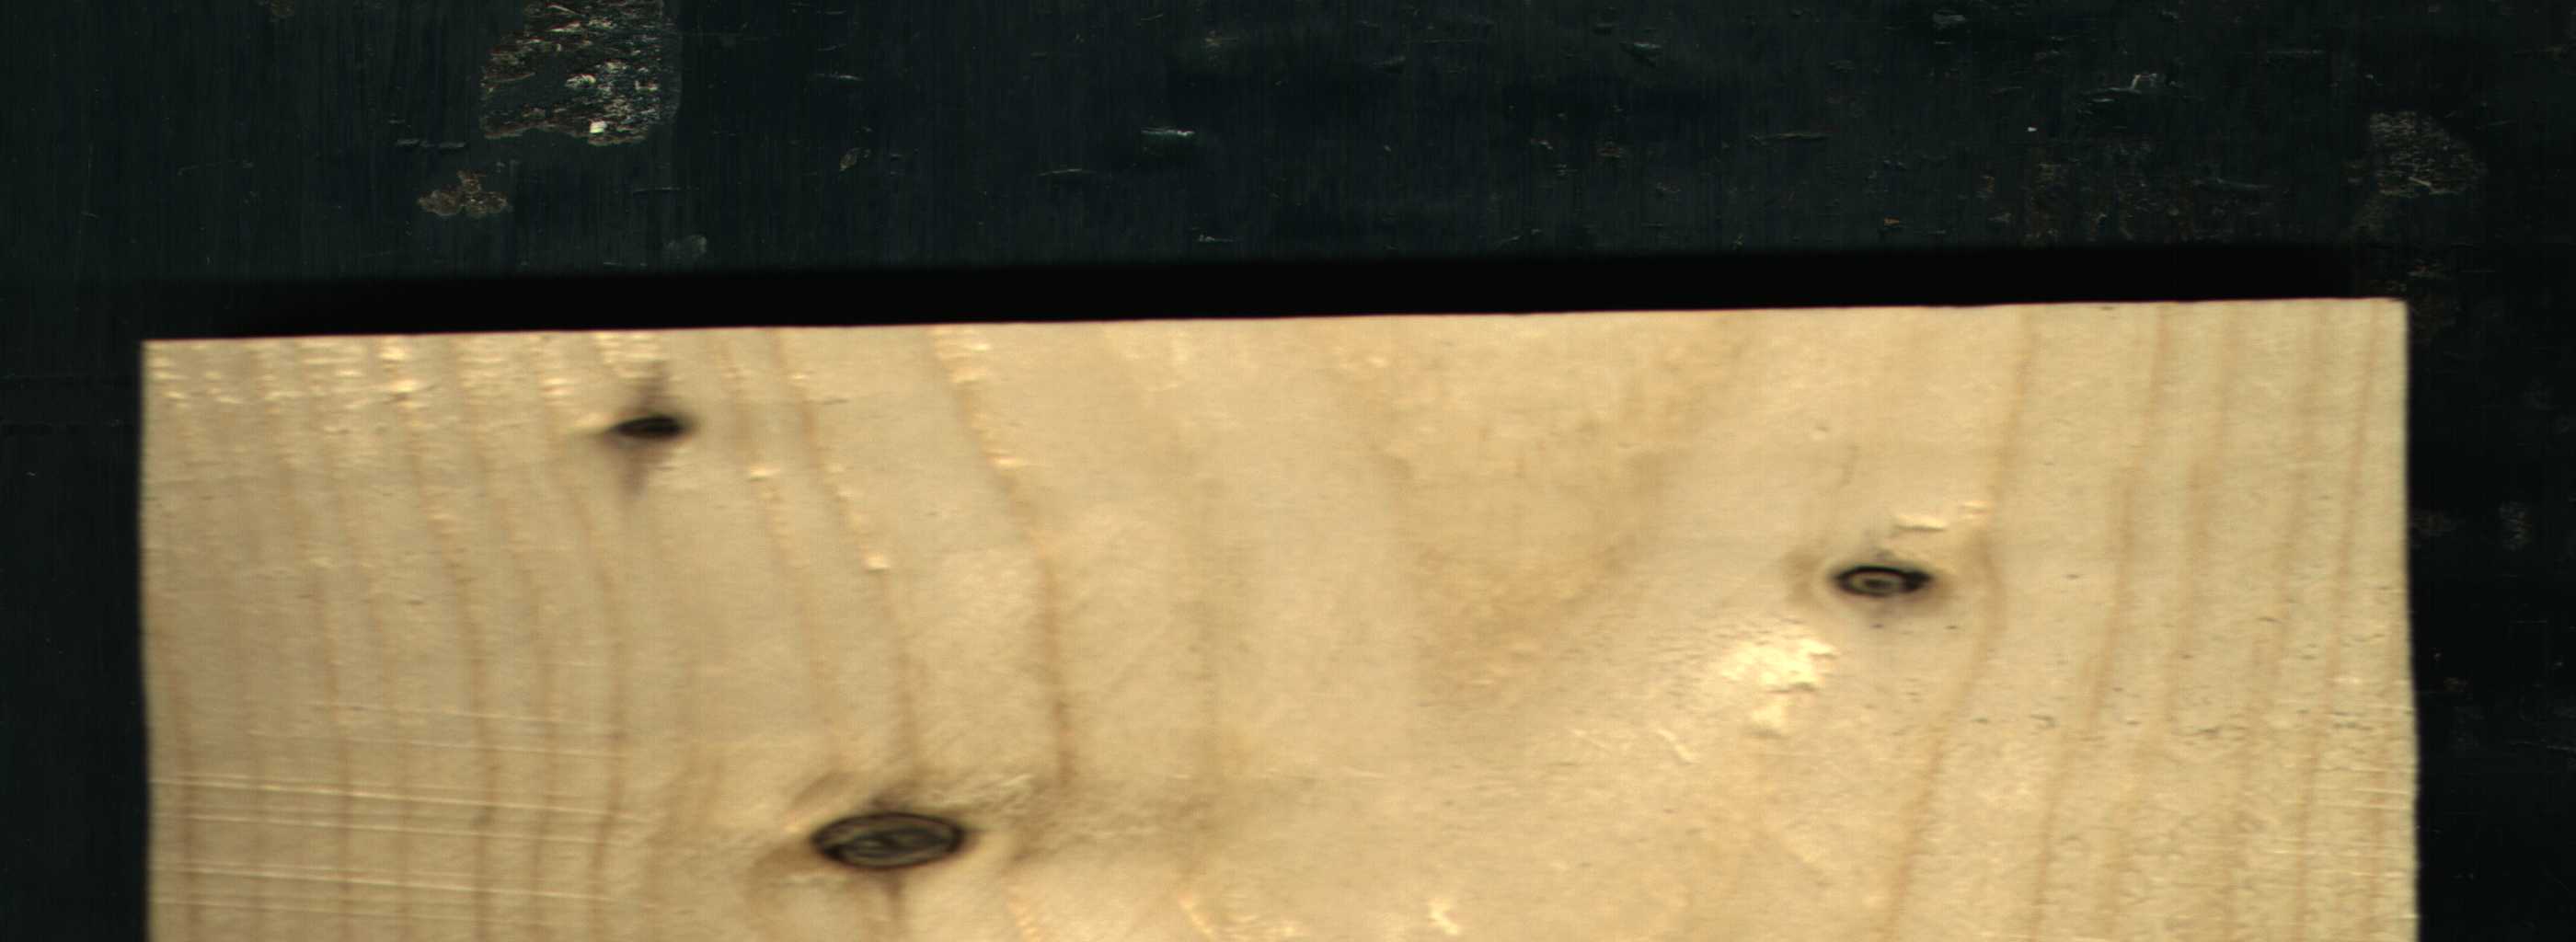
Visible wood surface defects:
Dead_Knot
Dead_Knot
Dead_Knot